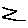
Label: zigzag